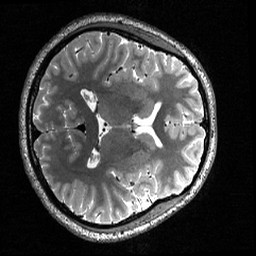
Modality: T2w
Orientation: axial
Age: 22
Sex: female
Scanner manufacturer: siemens
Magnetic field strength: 3 T
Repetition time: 3.2 s
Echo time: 0.56 s